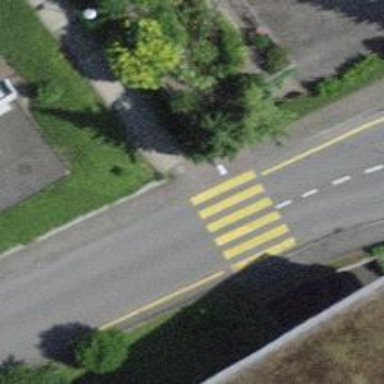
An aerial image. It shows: Kerb barrier.